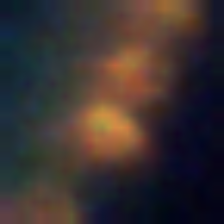
Taxon: Diatom_aggregate
Group: Diatoms